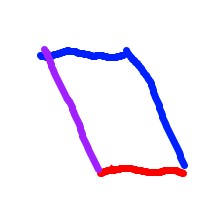
Shape: parallelogram